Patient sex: M
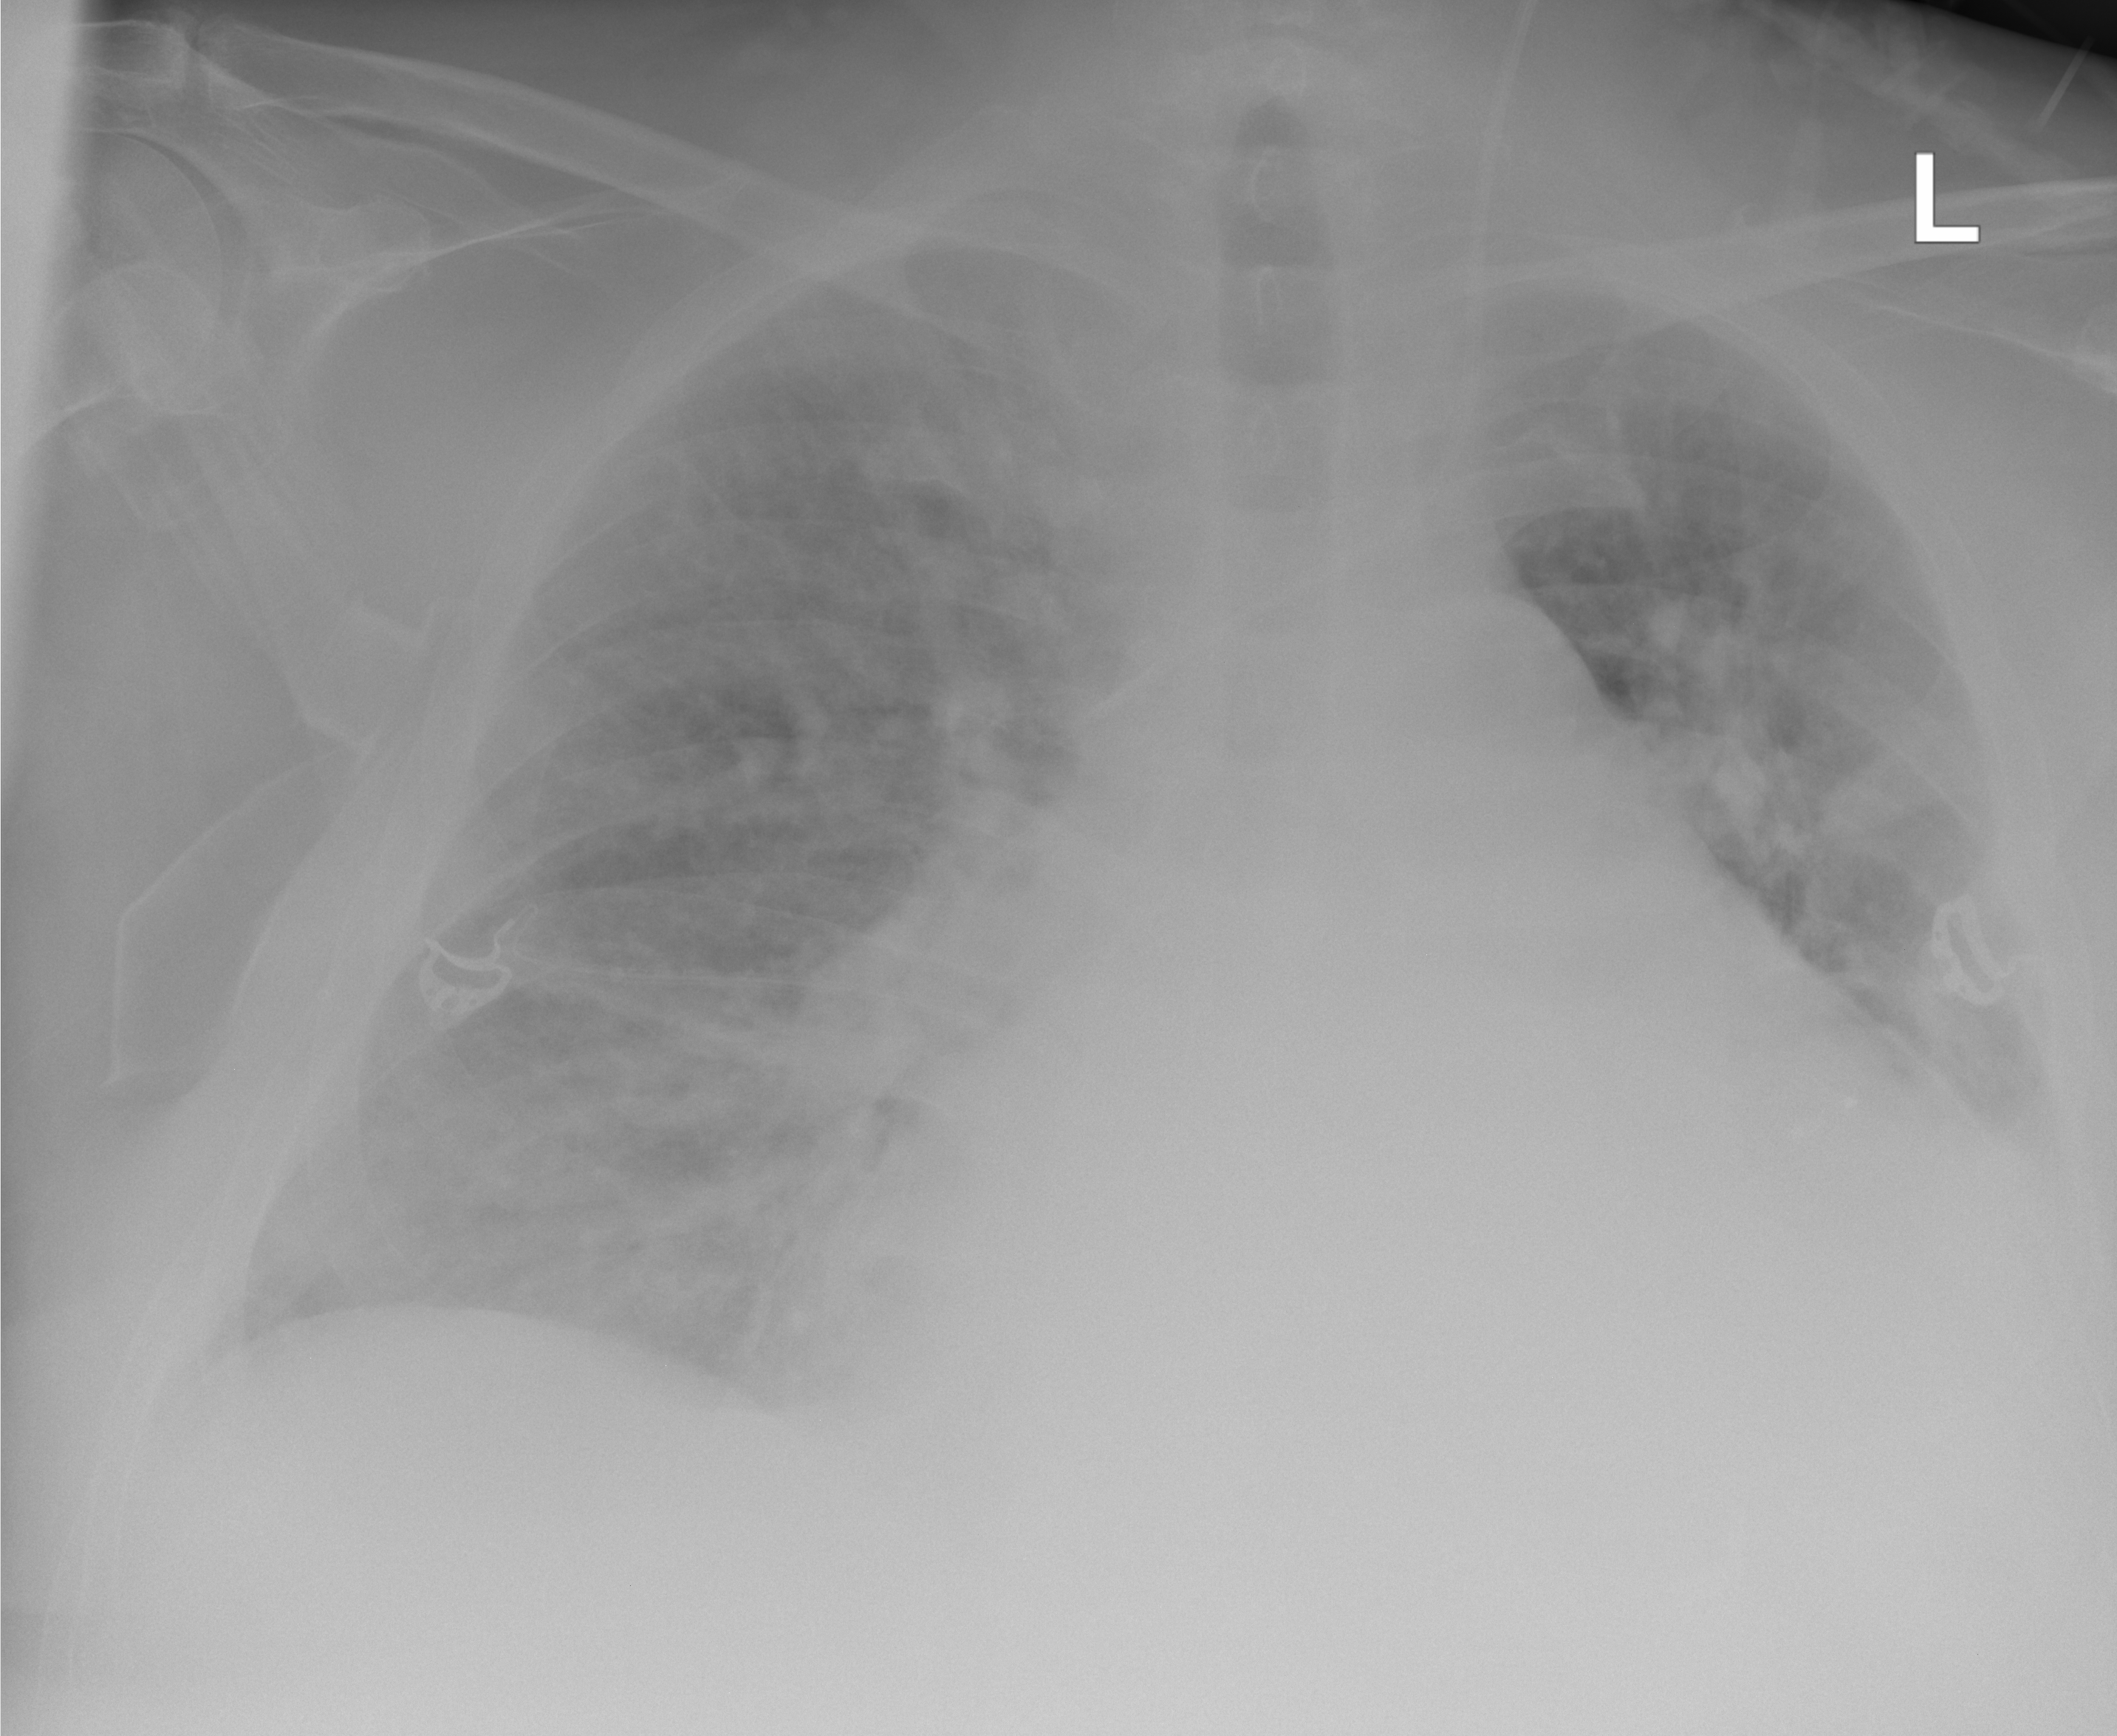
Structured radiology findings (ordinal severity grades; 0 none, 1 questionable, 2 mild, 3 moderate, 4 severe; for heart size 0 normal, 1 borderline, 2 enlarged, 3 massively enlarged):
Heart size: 3
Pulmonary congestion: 3
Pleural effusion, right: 2
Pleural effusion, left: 2
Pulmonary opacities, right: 3
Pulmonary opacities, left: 3
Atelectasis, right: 2
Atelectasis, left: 2